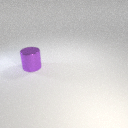
large purple metal cylinder